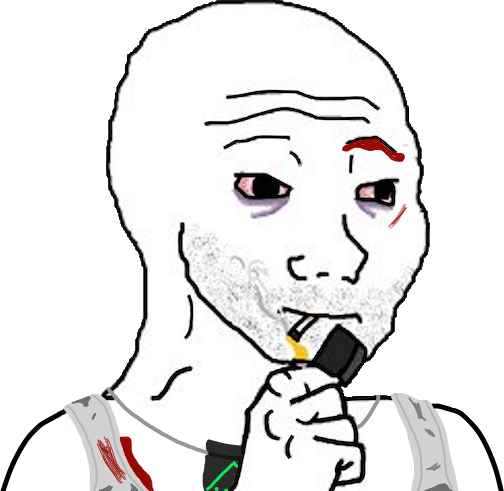
Label: 5_Doomer